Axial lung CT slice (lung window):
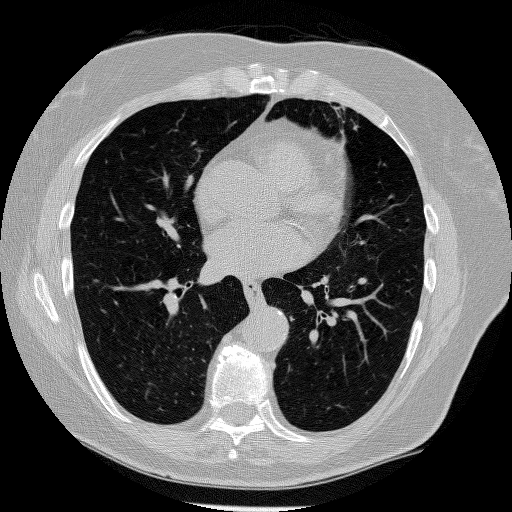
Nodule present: no